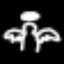
Label: angel